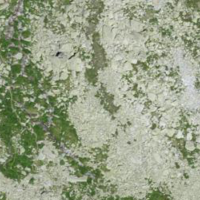
EUNIS habitat code: 31
Species observed at this site:
Gentiana bavarica
Geum montanum